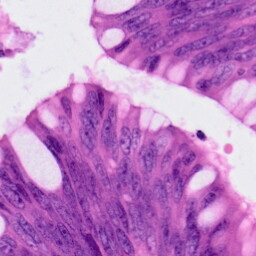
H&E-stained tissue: Colon